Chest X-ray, PA view. Patient: 13 years old, sex M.
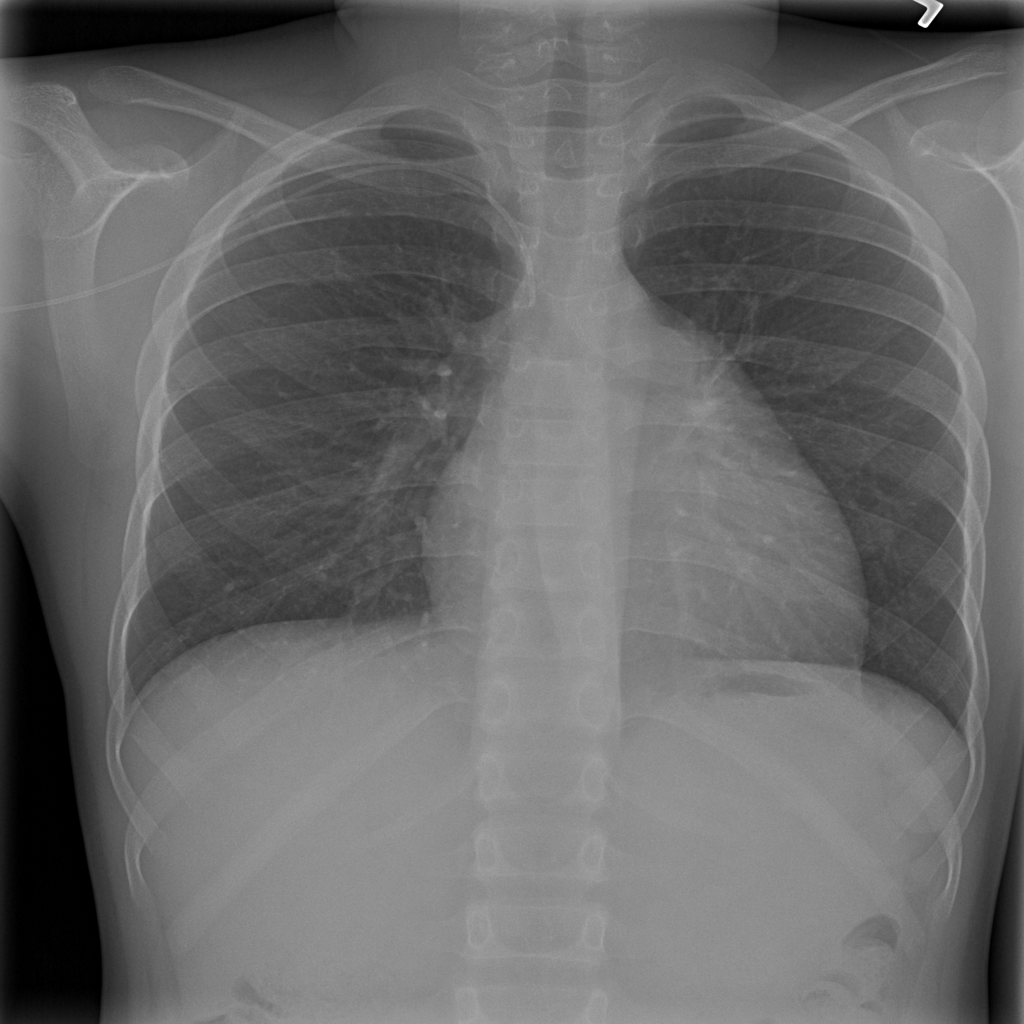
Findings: Cardiomegaly